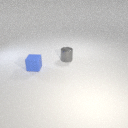
small blue rubber cube in front of small gray metal cylinder